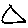
Label: triangle